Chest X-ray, AP view. Patient: 61 years old, sex F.
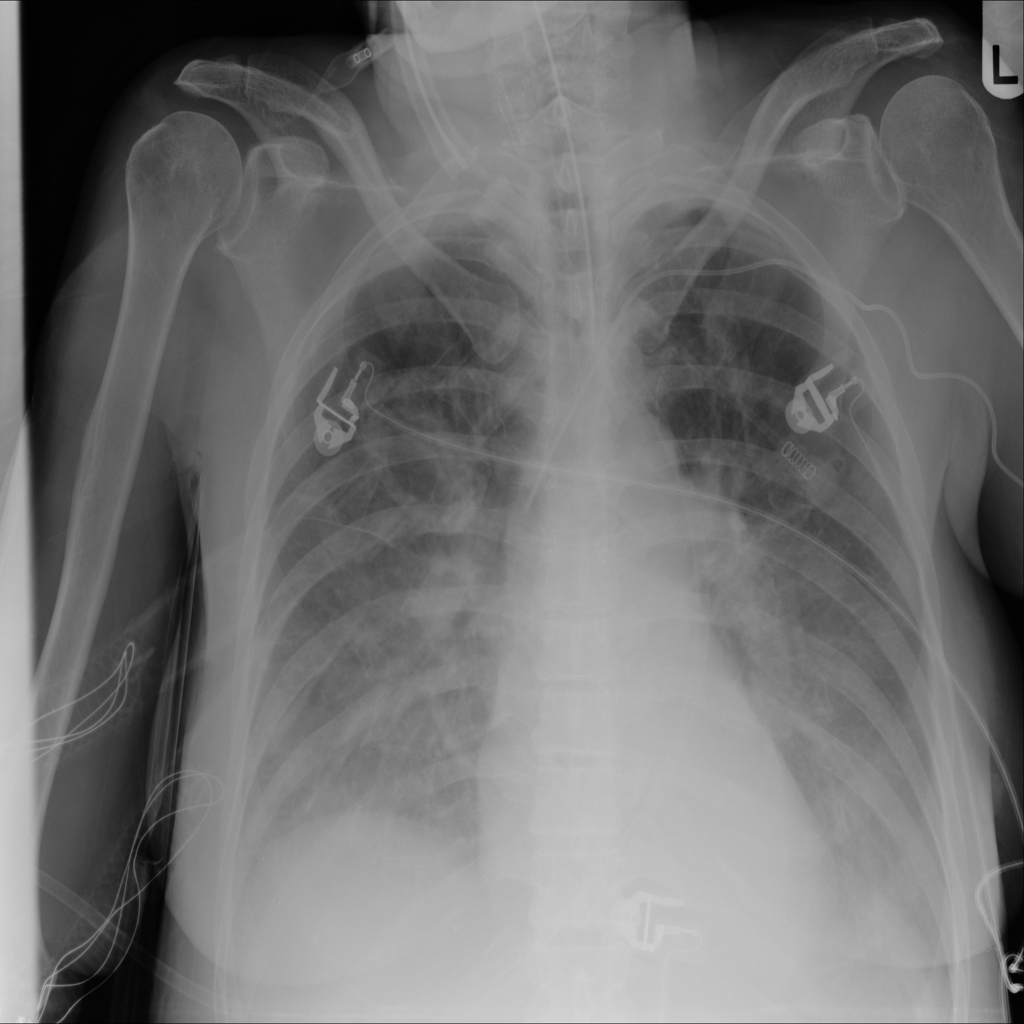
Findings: No Finding